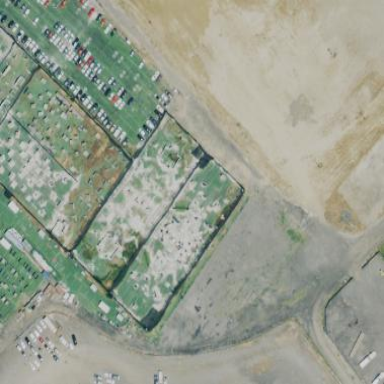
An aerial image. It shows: Paintball pitch for leisure land activities.